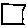
Label: square